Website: ulta-beauty
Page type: billing-address
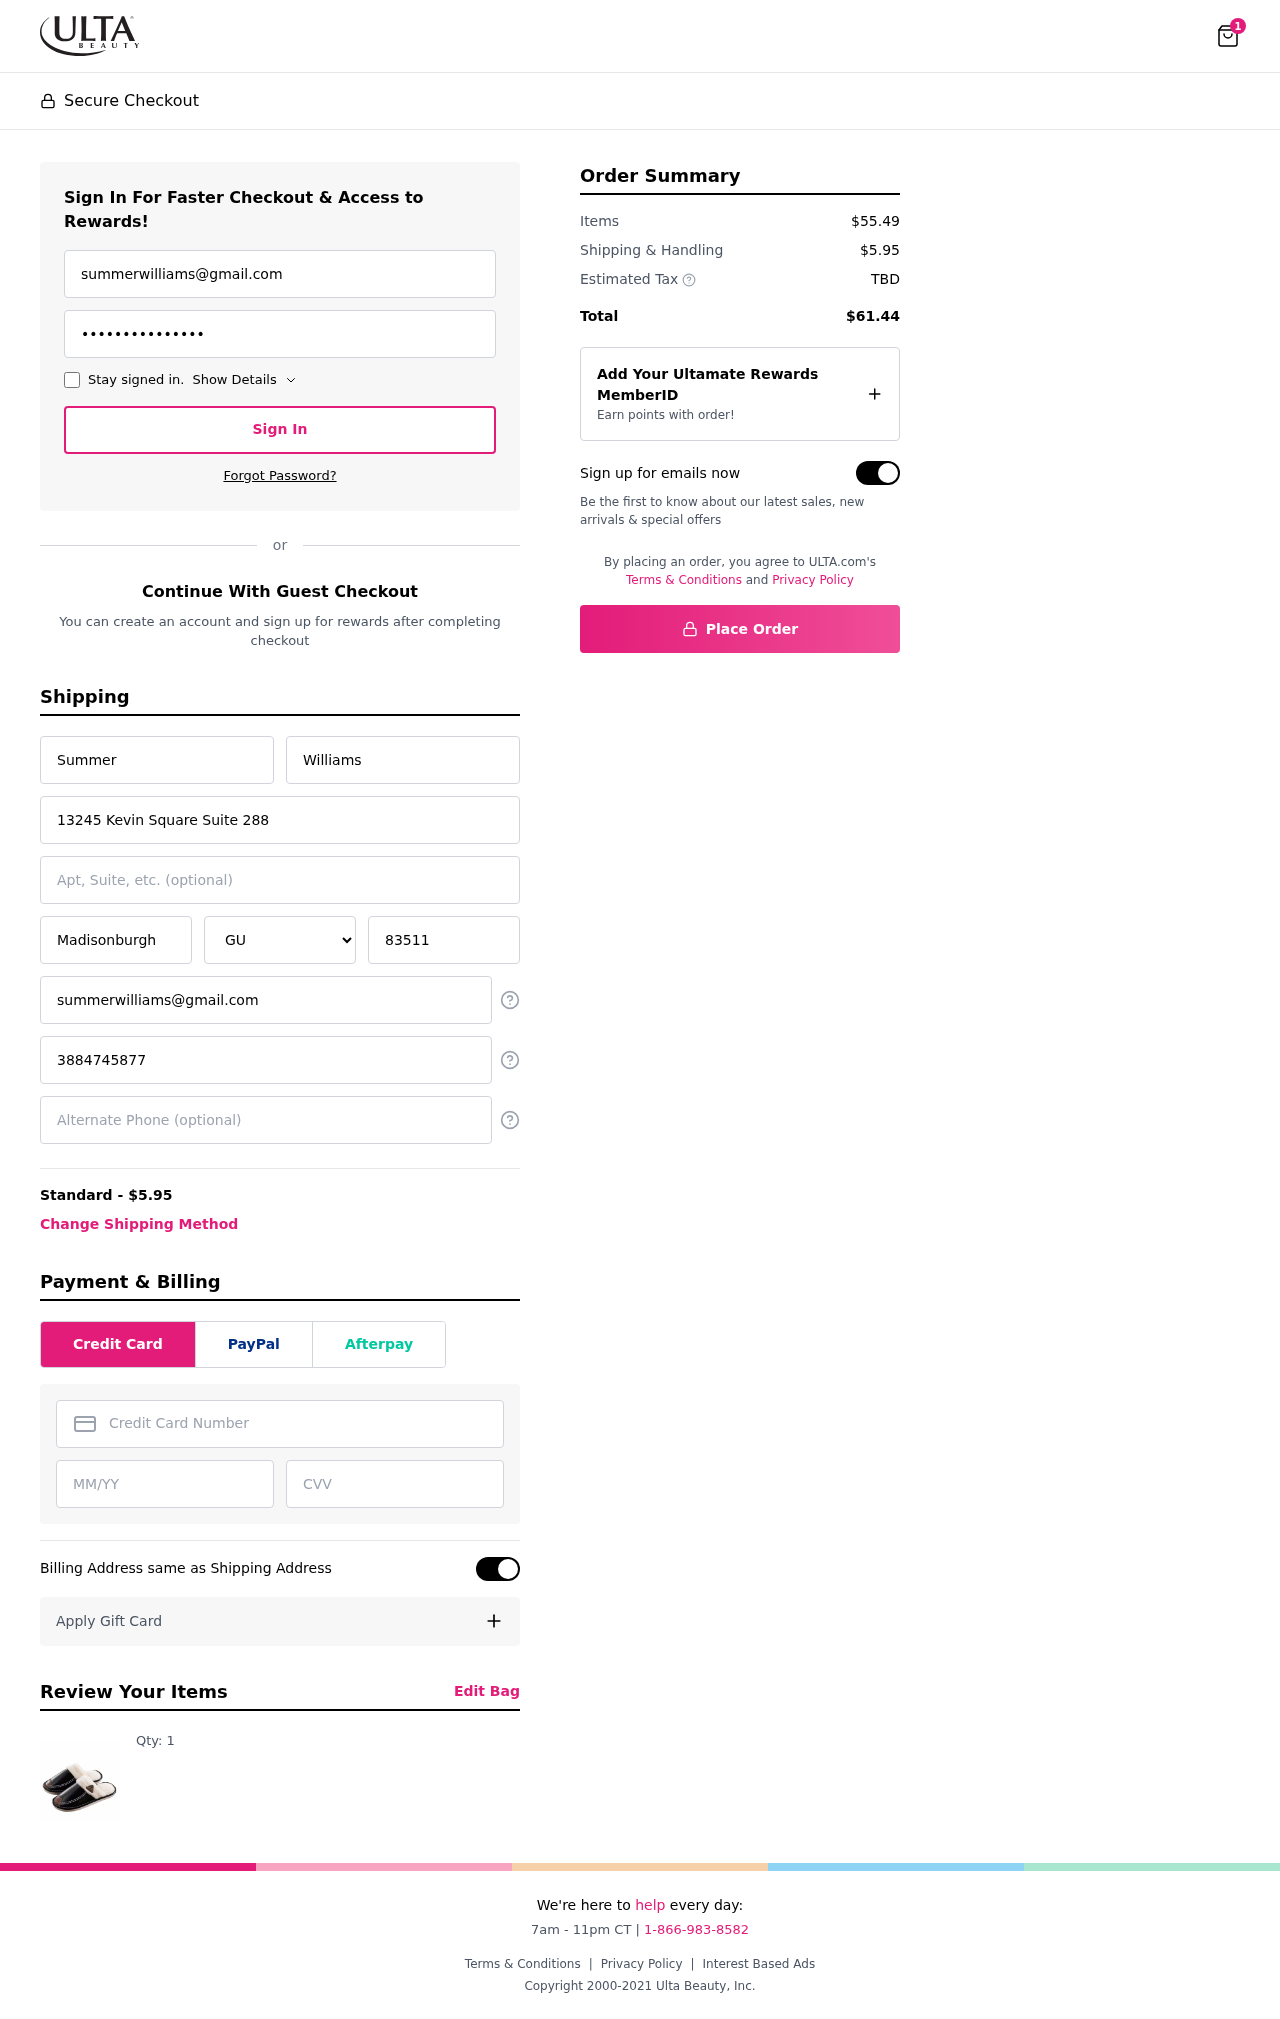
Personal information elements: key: PII_STATE
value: GU
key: PII_EMAIL
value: summerwilliams@gmail.com
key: PII_FIRSTNAME
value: Summer
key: PII_LASTNAME
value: Williams
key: PII_STREET
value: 13245 Kevin Square Suite 288
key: PII_CITY
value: Madisonburgh
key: PII_POSTCODE
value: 83511
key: PII_PHONE
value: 3884745877
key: PII_CARD_NUMBER
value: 4133 2963 3152 6414
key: PII_CARD_EXPIRY
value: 12/30
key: PII_CARD_CVV
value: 421
Product elements: key: PRODUCT1_QUANTITY
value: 1
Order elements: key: ORDER_NUM_ITEMS
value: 1
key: ORDER_SHIPPING_COST
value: $5.95
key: ORDER_SUBTOTAL
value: $55.49
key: ORDER_TOTAL
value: $61.44